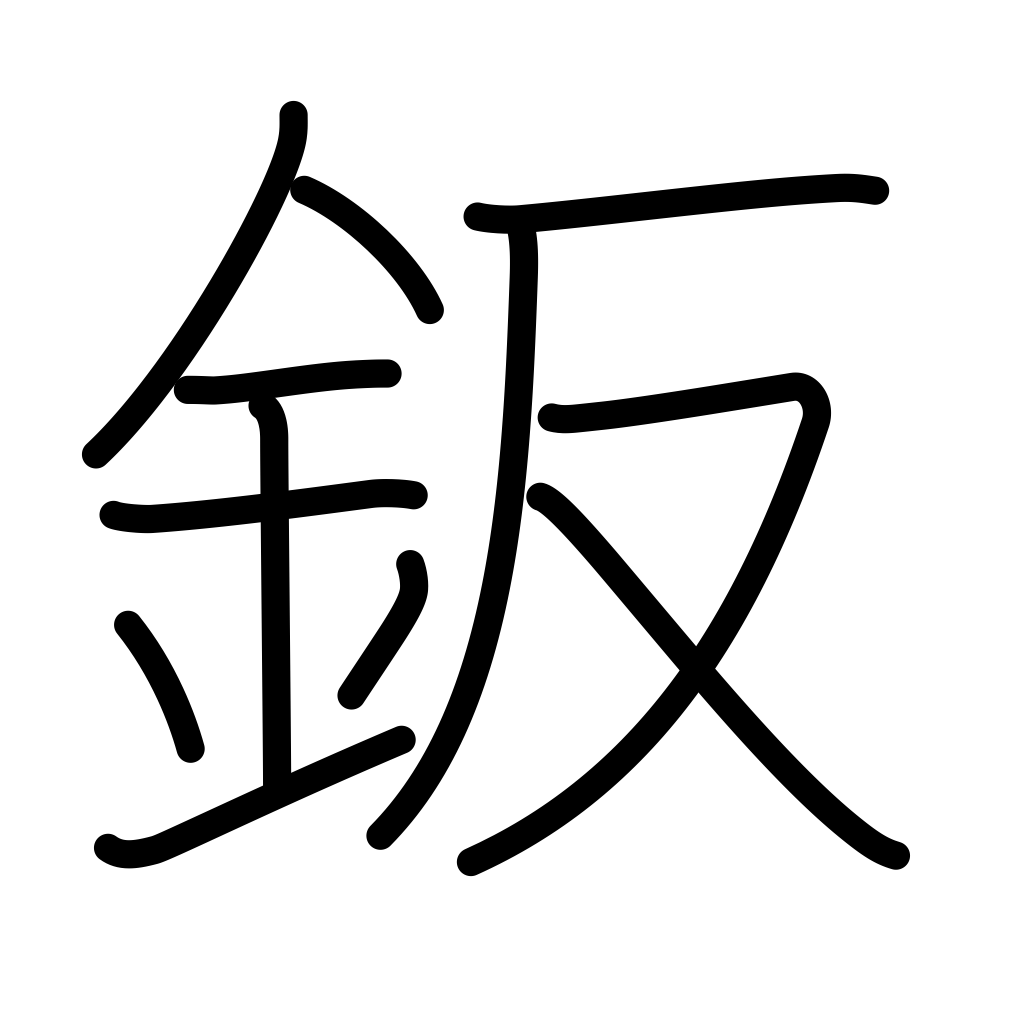
Meaning: sheet metal